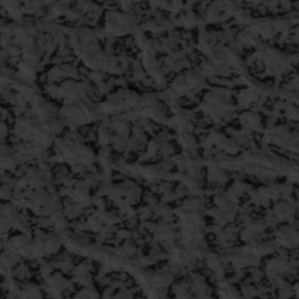
Label: frost